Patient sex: F
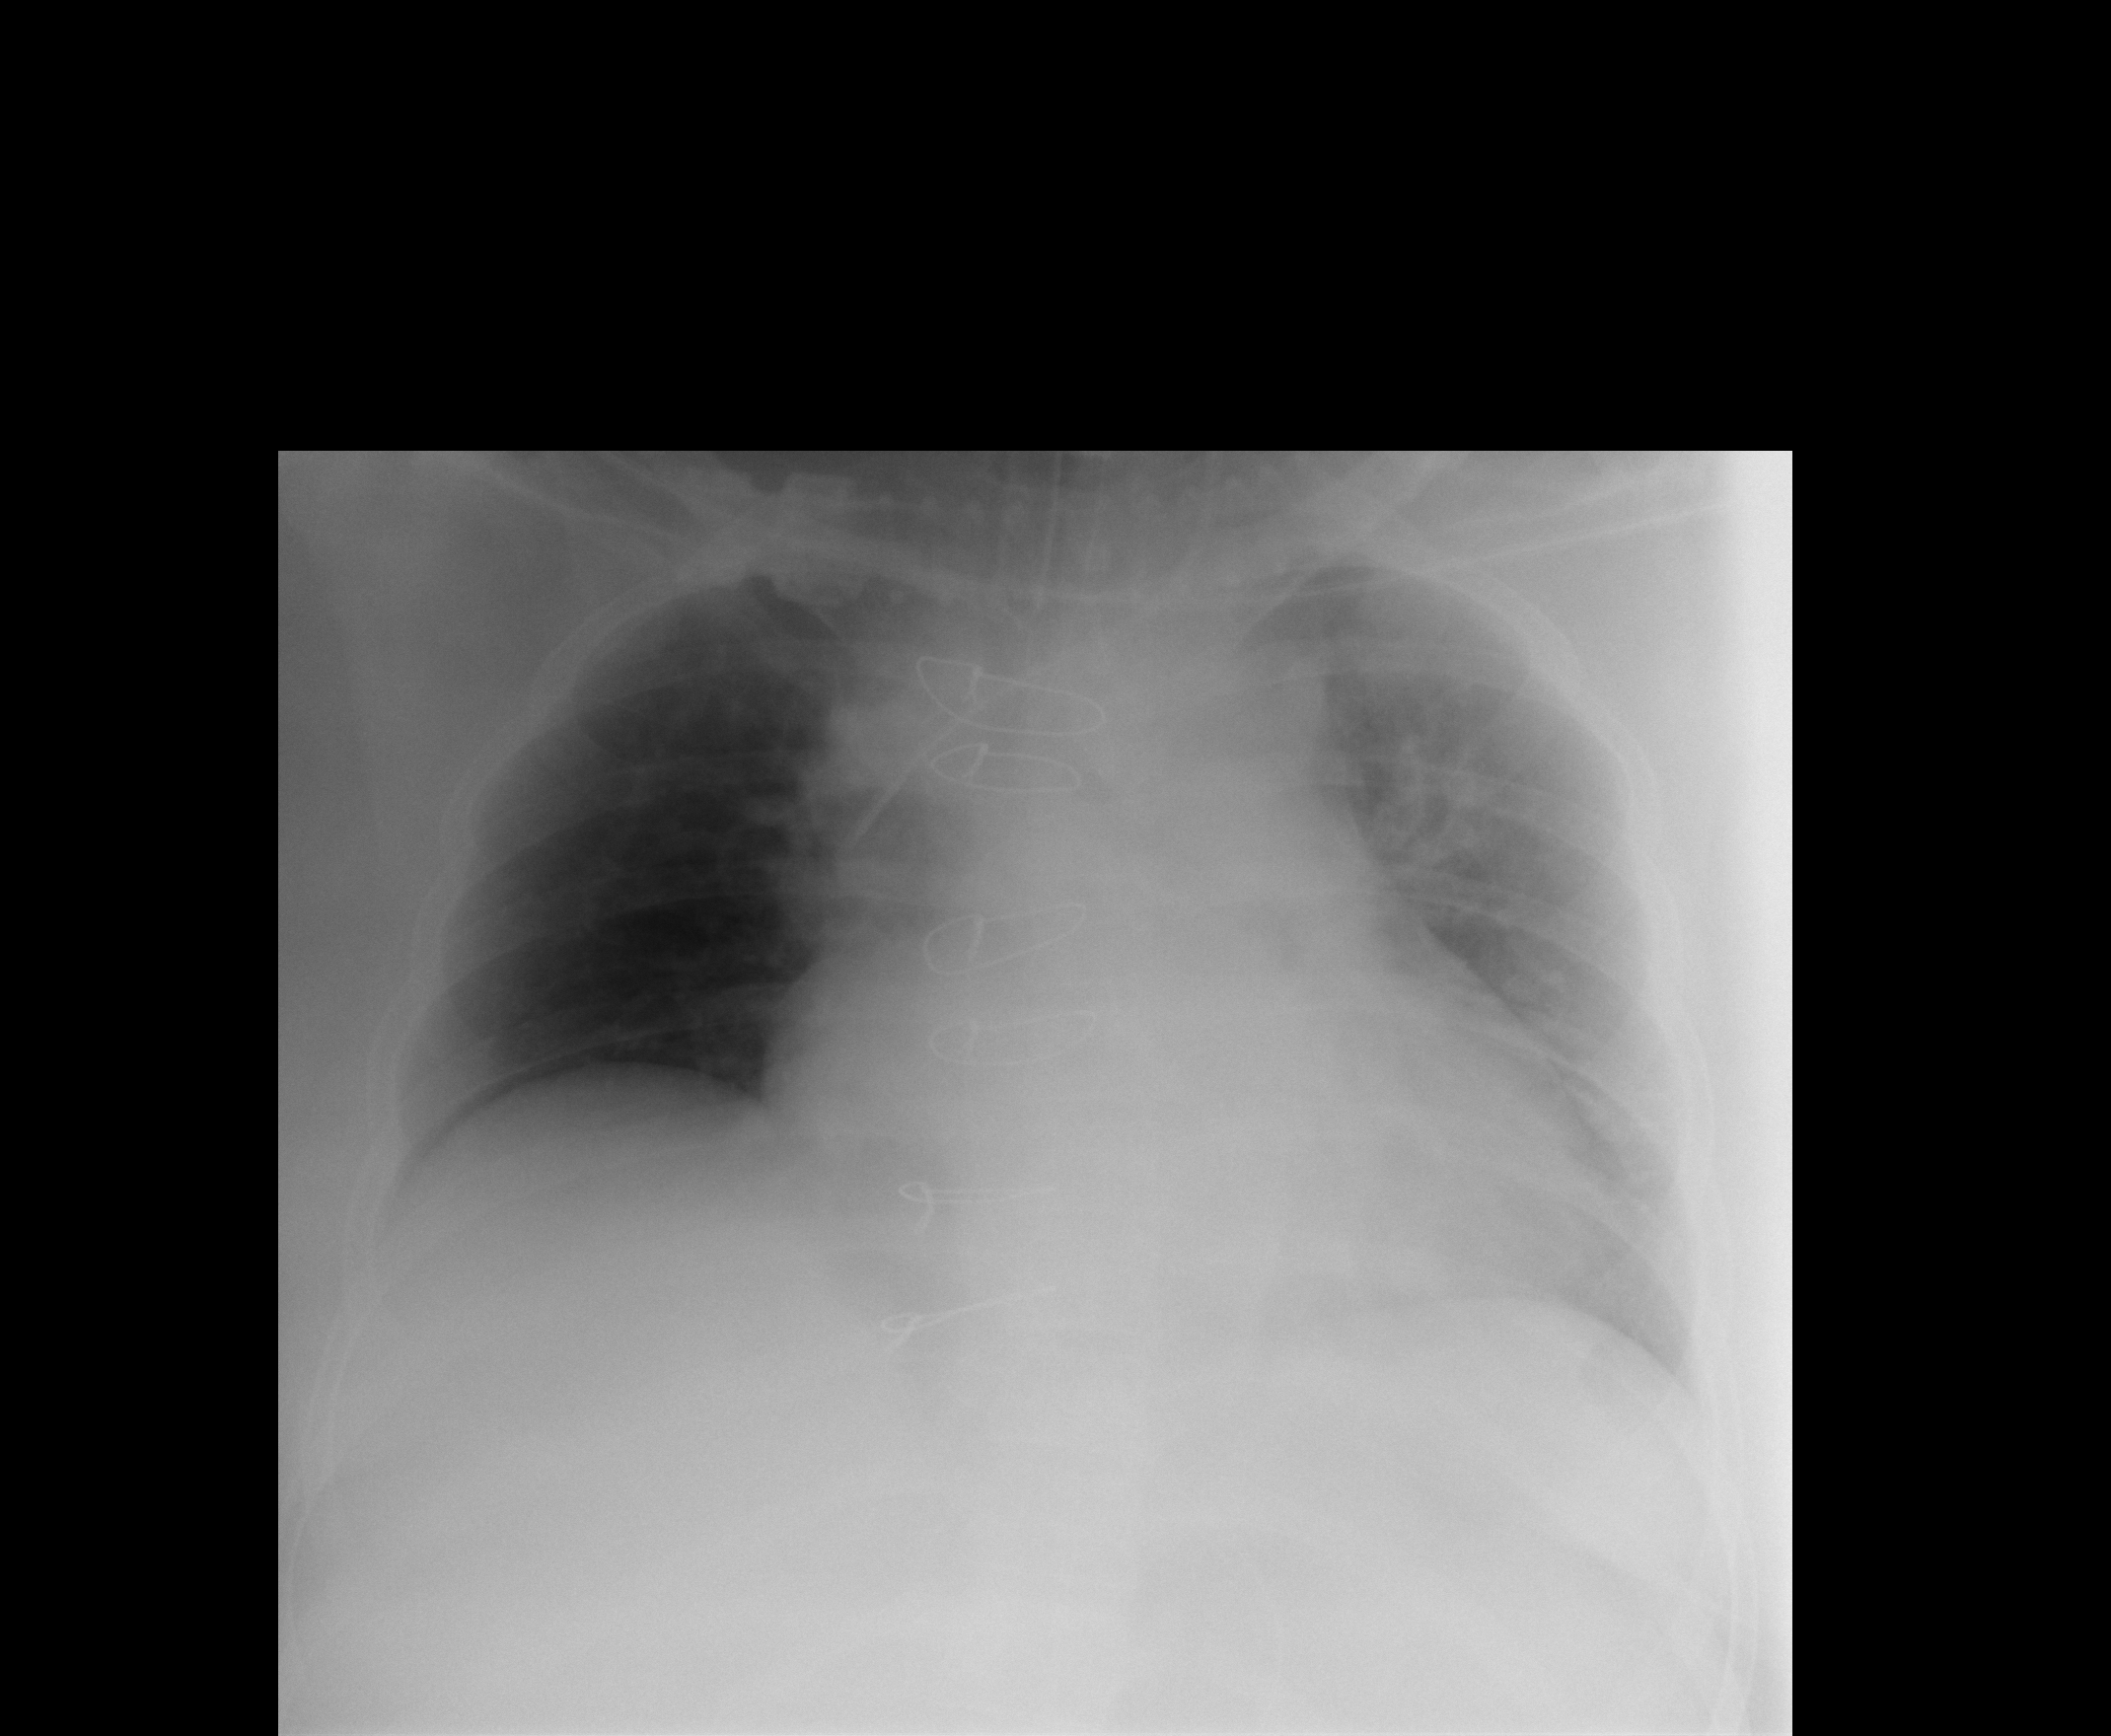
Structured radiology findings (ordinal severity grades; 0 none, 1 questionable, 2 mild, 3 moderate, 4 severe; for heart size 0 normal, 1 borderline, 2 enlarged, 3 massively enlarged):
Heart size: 0
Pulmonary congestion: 0
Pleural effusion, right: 0
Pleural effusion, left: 3
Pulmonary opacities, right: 0
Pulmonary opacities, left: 0
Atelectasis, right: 0
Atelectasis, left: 2